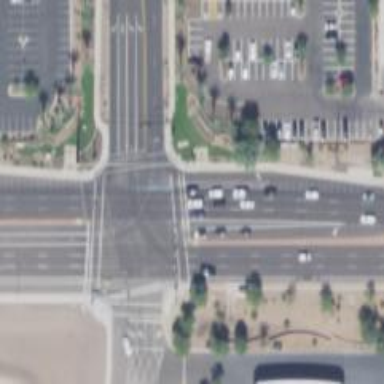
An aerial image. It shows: Solid stop line on the road marking.